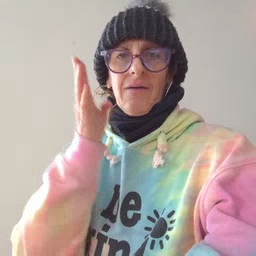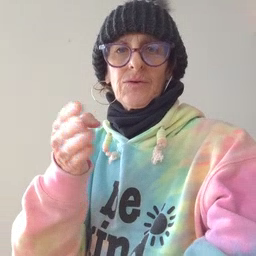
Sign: after